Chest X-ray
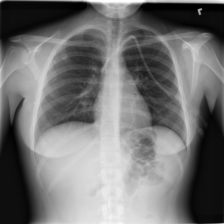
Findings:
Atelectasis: negative
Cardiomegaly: negative
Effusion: negative
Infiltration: negative
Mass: negative
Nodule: negative
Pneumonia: negative
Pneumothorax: negative
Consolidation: negative
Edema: negative
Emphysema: negative
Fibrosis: negative
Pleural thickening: negative
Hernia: negative